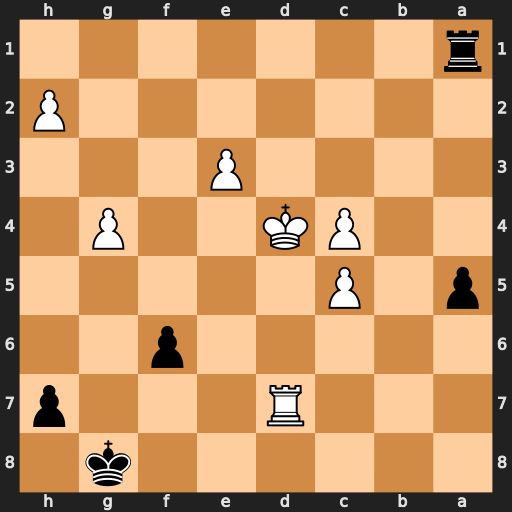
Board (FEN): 6k1/3R3p/5p2/p1P5/2PK2P1/4P3/7P/r7
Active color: b
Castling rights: -
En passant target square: -
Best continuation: Rd1+ Kc3 Rxd7